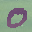
Label: 0